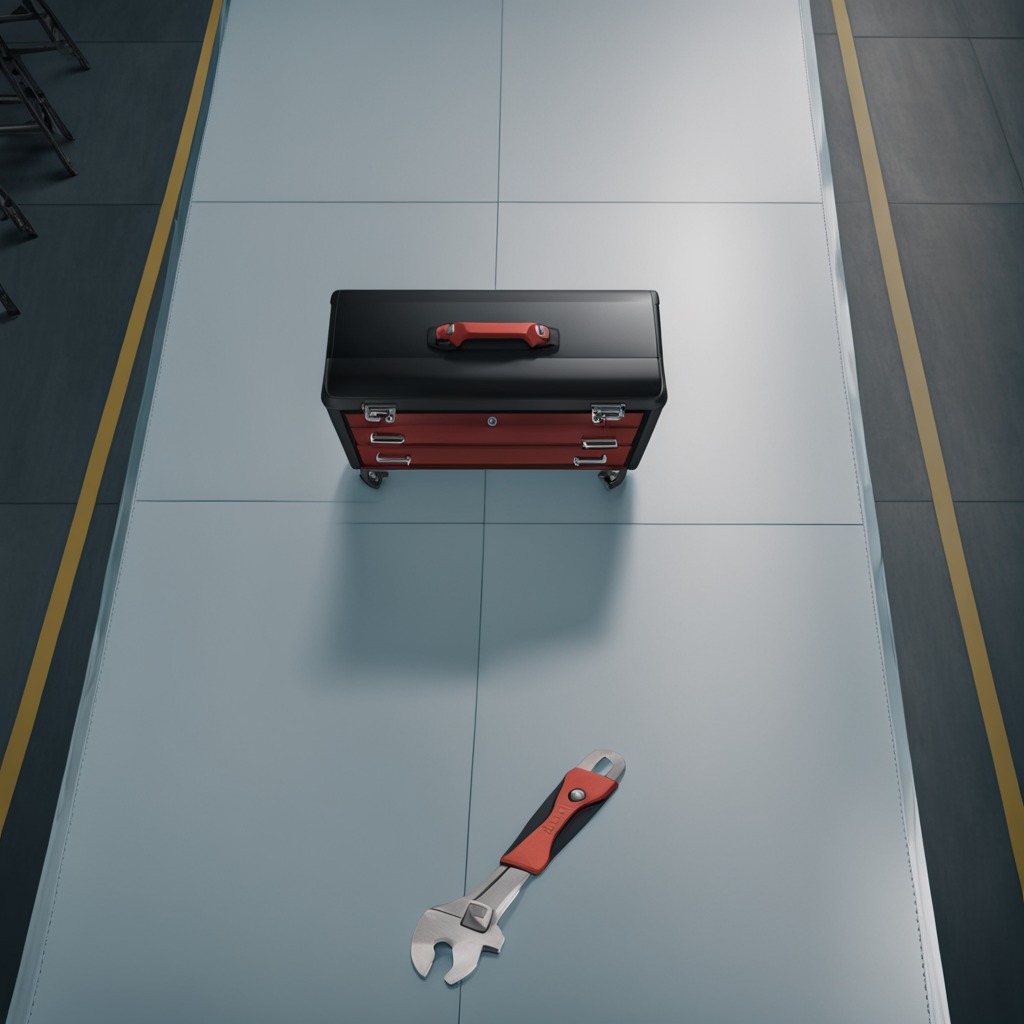
An wrench is lying on the toolbox surface in an airplane hangar workshop.